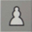
Piece: wP